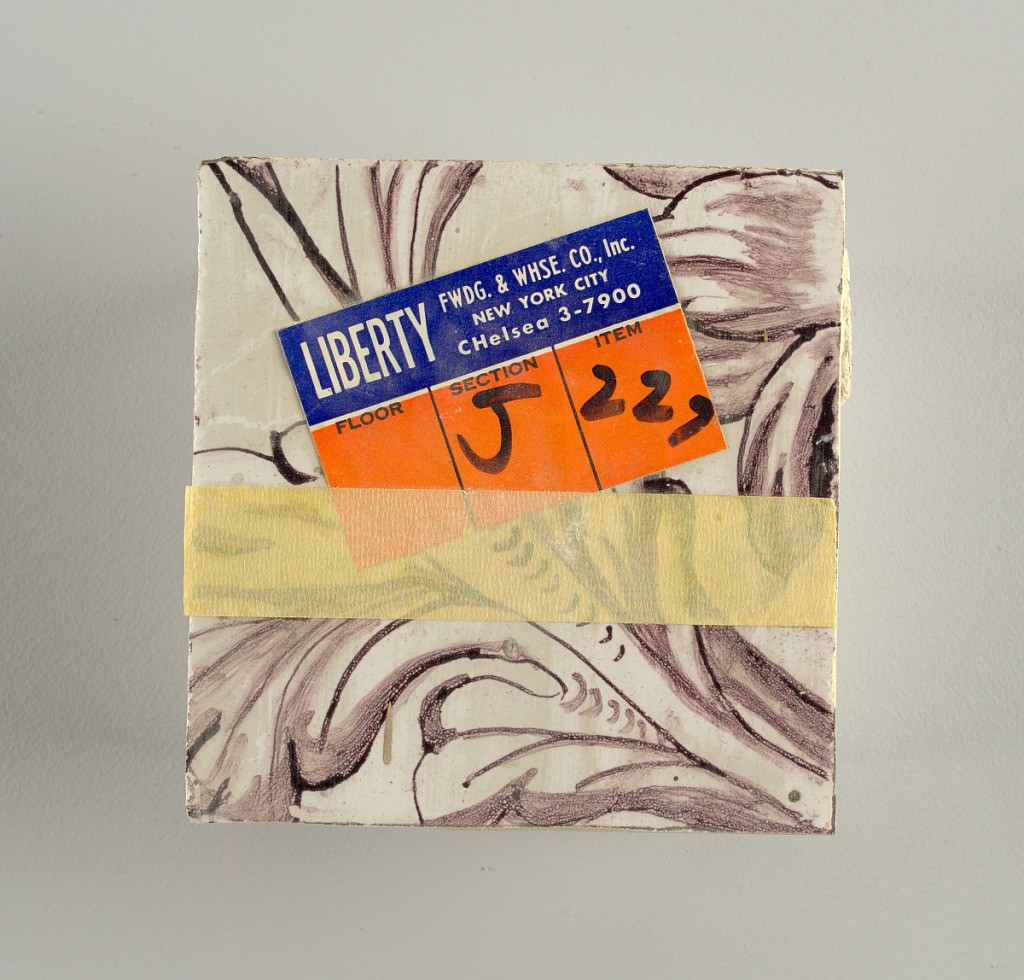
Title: Wall facing
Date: ca. 1725
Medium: tin-glazed earthenware, underglaze
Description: Two vertical rectangles, twenty-three tiles high.  A) Nine tiles wide at top; seven tiles wide at bottom.  B) Ten and one-half tiles wide.

Arabesque design of foliage.  A) with centered figure of Justice under a canopy.  B) with centered urn.